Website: bh-photo
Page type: address-validator
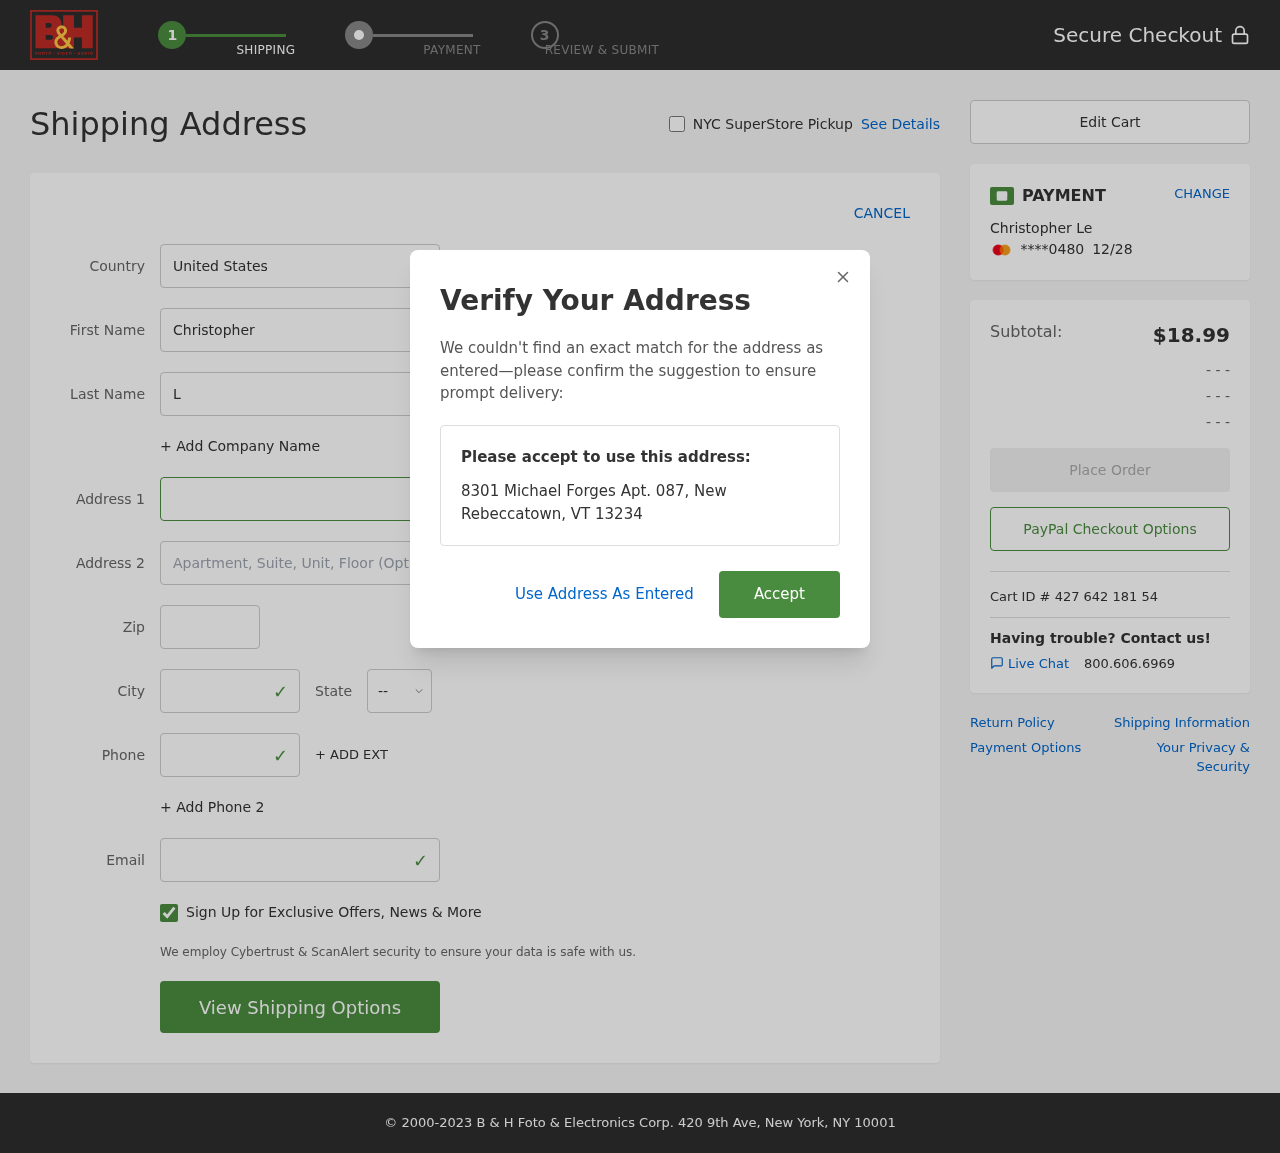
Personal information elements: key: PII_CARD_EXPIRY
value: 12/28
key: PII_CARD_LAST4
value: ****0480
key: PII_CITY
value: New Rebeccatown
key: PII_COUNTRY
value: United States
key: PII_EMAIL
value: cle@gmail.com
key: PII_FIRSTNAME
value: Christopher
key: PII_FULLNAME
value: Christopher Le
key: PII_LASTNAME
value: Le
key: PII_PHONE
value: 3393828196
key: PII_POSTCODE
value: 13234
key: PII_STATE_ABBR
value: VT
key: PII_STREET
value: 8301 Michael Forges Apt. 087
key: PII_STREET2
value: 737 Porter Flat Apt. 909
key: PII_CITY_STATE_ZIP
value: New Rebeccatown, VT 13234
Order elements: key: ORDER_SUBTOTAL
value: $18.99
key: ORDER_ID
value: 427 642 181 54